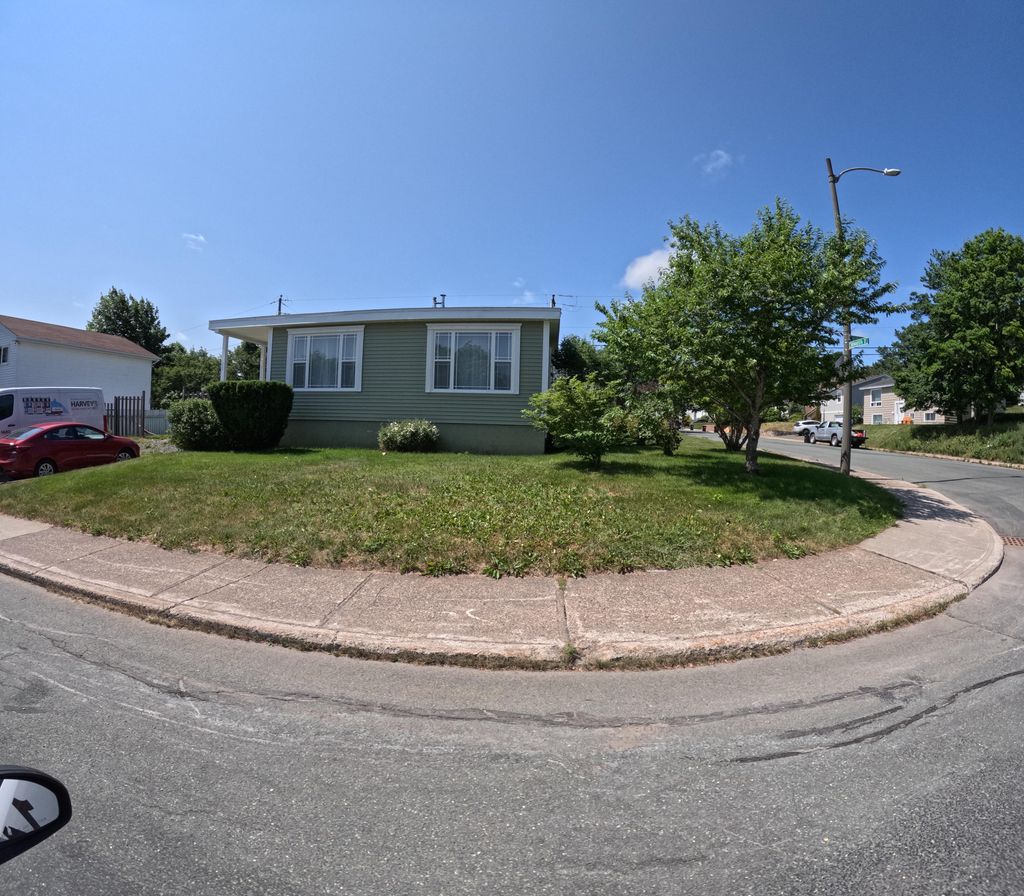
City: st_johns